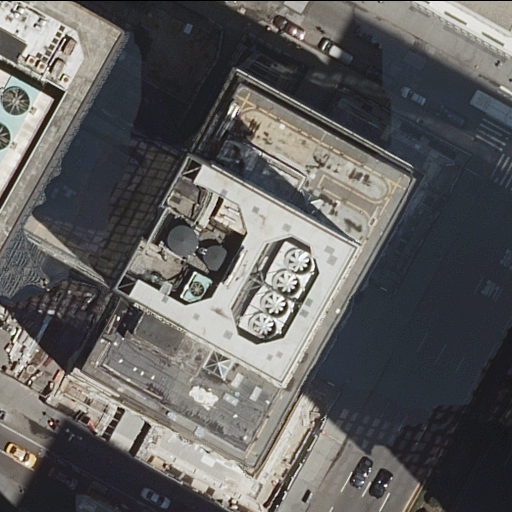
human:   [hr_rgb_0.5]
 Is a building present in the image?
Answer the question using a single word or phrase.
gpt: yes

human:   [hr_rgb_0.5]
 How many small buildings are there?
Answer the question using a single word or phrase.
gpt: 0

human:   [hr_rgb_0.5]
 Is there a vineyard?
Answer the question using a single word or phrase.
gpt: no

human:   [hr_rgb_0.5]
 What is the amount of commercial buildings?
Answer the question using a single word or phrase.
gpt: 2

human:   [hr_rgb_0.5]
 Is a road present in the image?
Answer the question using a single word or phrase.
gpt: yes

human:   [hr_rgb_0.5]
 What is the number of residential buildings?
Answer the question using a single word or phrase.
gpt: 0

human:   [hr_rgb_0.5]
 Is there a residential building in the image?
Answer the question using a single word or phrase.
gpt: no

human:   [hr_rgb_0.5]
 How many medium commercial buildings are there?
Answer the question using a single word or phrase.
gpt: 1

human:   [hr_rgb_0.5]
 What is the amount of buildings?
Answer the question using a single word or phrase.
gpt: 3

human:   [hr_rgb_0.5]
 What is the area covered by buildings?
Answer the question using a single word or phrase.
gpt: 4884m2

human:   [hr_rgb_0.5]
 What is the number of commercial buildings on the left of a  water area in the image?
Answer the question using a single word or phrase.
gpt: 0

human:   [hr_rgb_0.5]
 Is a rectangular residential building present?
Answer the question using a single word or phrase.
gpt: no

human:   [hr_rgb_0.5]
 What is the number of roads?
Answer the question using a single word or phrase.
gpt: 4

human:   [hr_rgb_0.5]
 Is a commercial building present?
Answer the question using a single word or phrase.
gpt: yes

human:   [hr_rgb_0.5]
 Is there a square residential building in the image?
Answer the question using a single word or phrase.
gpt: no

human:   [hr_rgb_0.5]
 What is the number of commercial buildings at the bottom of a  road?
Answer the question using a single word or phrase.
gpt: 1

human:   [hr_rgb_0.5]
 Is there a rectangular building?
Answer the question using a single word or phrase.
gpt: yes

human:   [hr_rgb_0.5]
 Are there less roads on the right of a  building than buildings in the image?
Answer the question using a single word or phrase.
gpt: no

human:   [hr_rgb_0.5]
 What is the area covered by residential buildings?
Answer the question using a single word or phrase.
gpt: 0m2

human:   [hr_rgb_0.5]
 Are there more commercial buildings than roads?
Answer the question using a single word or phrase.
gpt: no

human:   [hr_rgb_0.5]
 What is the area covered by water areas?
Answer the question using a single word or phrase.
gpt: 0m2

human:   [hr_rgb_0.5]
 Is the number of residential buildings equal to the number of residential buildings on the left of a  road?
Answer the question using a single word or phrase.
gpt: yes

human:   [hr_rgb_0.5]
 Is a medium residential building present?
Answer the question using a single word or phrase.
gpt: no

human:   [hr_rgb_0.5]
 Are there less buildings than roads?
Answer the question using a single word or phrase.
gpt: yes

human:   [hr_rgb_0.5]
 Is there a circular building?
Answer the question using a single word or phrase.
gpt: no

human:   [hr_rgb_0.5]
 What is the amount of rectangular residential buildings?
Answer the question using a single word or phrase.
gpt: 0

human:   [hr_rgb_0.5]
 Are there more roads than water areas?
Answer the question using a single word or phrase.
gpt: yes

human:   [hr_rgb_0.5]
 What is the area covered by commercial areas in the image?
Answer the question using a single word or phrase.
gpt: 0m2

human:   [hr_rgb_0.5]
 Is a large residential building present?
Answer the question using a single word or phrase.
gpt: no

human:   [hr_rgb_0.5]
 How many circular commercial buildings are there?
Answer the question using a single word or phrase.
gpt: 0

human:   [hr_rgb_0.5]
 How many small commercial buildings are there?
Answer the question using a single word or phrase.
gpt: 0

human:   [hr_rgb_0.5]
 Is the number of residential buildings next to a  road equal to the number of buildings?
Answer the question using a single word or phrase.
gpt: no

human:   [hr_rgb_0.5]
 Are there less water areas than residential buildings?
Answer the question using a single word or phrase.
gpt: no

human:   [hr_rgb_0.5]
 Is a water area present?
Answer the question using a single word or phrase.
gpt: no

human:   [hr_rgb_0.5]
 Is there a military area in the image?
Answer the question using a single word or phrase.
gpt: no

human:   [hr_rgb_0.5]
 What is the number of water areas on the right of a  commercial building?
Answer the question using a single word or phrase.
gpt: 0

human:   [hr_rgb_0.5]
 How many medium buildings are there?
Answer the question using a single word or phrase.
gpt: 1

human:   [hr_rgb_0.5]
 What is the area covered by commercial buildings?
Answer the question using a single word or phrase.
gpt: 3244m2

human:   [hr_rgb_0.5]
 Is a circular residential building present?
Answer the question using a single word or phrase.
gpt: no

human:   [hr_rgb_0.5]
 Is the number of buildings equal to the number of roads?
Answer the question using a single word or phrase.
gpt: no

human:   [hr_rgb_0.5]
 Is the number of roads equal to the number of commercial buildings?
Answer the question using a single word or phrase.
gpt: no

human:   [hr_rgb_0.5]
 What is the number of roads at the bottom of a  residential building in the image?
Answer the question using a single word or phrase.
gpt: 0

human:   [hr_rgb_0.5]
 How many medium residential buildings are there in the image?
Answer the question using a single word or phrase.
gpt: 0

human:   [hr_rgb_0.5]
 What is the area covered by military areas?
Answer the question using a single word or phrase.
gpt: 0m2

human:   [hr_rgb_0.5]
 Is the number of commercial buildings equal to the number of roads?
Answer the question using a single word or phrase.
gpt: no

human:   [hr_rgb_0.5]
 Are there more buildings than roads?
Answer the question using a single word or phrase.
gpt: no

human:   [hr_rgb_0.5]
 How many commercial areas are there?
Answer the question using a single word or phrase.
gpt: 0

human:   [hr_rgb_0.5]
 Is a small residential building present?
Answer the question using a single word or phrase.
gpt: no

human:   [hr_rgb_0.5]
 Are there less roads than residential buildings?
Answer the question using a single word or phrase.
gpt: no

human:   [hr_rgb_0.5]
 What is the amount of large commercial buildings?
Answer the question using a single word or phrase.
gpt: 1

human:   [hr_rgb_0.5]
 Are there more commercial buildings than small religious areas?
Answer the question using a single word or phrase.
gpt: yes

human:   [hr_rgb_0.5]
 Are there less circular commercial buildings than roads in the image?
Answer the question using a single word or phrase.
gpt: yes

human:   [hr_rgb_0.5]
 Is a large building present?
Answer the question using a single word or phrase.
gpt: yes

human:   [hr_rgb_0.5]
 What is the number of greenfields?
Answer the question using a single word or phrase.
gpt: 0

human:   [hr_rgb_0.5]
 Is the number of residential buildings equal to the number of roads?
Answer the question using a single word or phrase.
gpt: no

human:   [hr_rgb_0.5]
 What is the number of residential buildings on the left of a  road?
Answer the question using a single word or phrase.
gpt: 0

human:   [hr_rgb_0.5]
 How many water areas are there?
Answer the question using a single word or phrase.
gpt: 0

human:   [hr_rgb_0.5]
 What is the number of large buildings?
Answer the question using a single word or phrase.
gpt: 2

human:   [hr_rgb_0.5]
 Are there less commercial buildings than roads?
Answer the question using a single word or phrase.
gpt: yes

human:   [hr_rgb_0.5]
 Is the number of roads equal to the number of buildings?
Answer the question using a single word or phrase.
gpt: no

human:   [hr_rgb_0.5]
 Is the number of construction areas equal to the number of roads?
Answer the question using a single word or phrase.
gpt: no

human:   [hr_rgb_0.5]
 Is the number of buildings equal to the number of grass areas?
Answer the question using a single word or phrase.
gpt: no

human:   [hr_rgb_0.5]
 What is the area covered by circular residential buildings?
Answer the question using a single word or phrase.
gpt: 0m2

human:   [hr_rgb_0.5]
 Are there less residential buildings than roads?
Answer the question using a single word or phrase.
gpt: yes